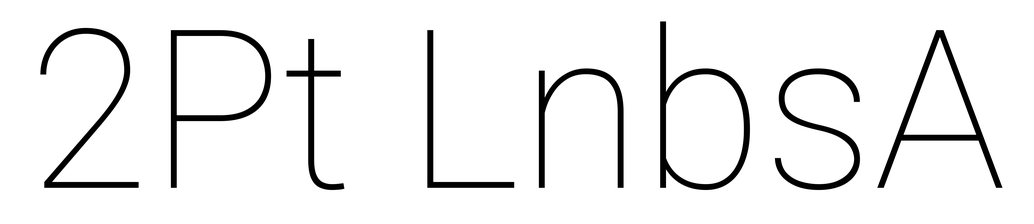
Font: Roboto_Thin